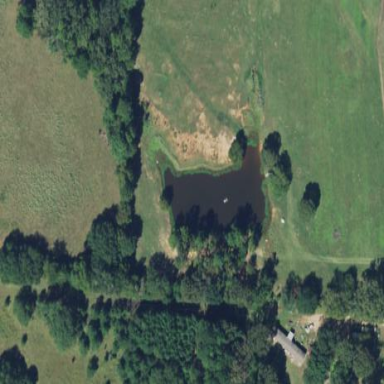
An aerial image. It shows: Peaceful pond surrounded by nature.